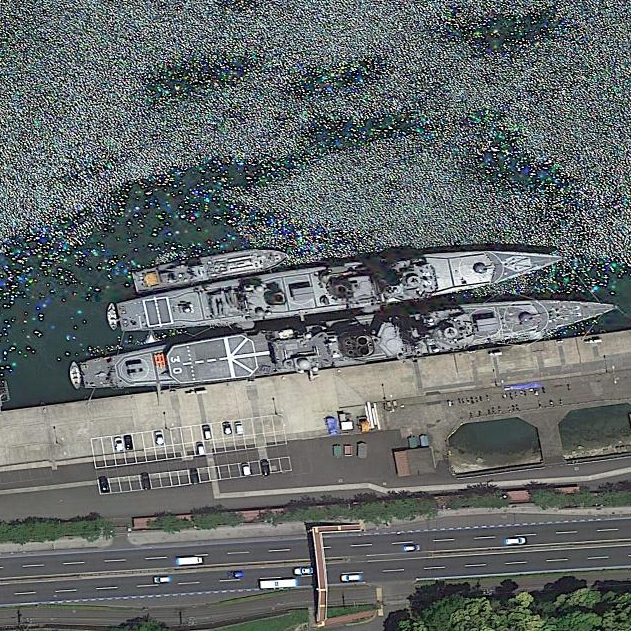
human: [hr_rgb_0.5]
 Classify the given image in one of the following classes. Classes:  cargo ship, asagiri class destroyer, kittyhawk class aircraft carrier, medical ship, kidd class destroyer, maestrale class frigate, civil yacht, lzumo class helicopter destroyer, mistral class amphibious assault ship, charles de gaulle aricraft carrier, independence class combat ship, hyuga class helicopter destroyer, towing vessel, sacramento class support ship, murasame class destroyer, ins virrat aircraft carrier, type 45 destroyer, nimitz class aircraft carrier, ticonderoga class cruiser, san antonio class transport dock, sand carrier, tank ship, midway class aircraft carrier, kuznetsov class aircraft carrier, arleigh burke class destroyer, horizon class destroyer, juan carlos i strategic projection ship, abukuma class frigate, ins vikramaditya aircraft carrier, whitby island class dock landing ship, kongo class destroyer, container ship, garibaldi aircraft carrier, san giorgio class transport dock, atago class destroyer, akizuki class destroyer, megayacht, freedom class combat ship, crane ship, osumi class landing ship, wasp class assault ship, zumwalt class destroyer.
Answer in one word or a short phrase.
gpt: Abukuma class frigate